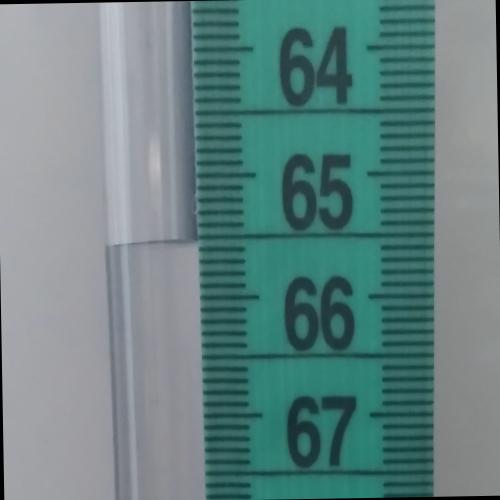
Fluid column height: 65.5 cm